Field crop: maize
Growth stage: 2
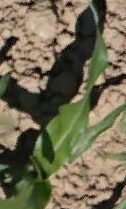
Species: maize